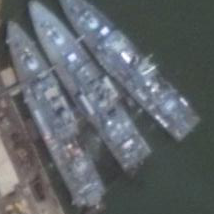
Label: combat